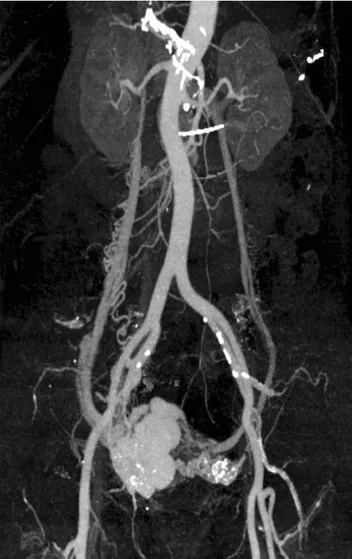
Computed tomography (CT) angiography suggests multiple expanded vessels around the uterus, including the right uterine artery, right internal iliac artery, right external iliac artery, and left uterine artery.
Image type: radiology (ct)